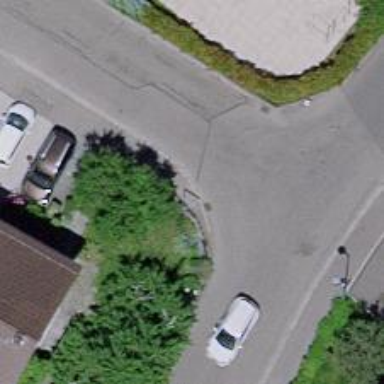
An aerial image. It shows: Kerb barrier.